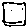
Label: square